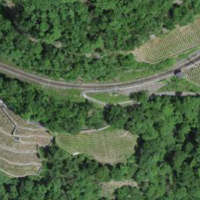
EUNIS habitat code: 40
Species observed at this site:
Sedum album
Euphorbia cyparissias